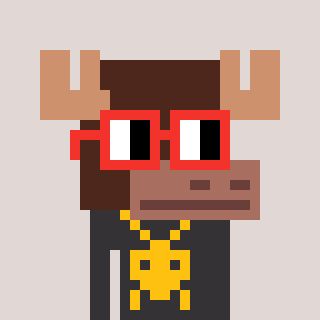
a pixel art character with square red glasses, a moose-shaped head and a grayscale-colored body on a warm background